Question: I'm using for development and started a project using the built-in Cordova Application template.
Running the project in the browser (or mobile device browser) works just fine, but every time I choose , I get the following dialog:
>
It then re-creates the project, although it already exists.
I tried clicking on 'Create Cordova Resources' in the 'Project Properties', but it keeps saying:
>

Any clue what's wrong?
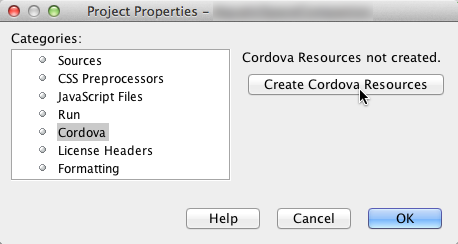
Answer: This certainly was a bug in NetBeans 7.4.
Fortunately it got .
The new release resolved various issues and provides better compatibility with Cordova (see <URL>.
Therefore, download <URL> or greater and you're good to go.